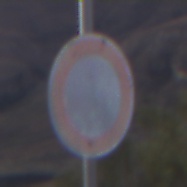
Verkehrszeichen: VerbotFahrzeugeAllerArt
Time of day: Dusk
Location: Outdoor (Nature)
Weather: Clear
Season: NotSpecified
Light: Natural